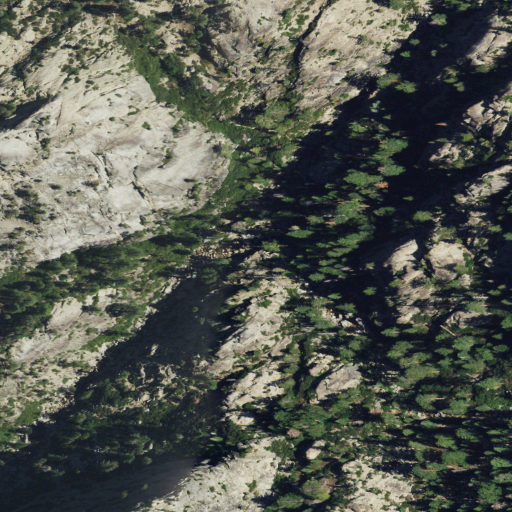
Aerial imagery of valley in California named Stubblefield Canyon containing shrub and evergreen forest